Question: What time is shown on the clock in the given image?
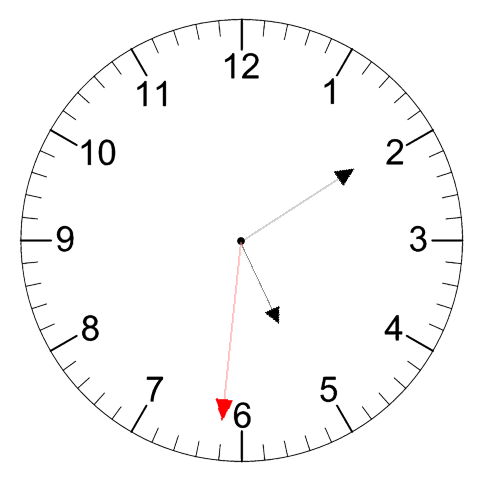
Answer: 05:09:31